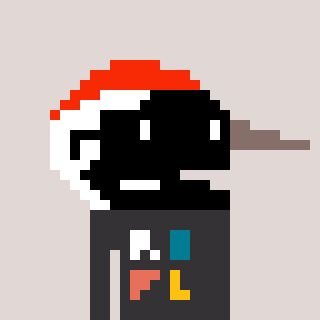
a pixel art character with square black sunglasses, a crane-shaped head and a grayscale-colored body on a warm background